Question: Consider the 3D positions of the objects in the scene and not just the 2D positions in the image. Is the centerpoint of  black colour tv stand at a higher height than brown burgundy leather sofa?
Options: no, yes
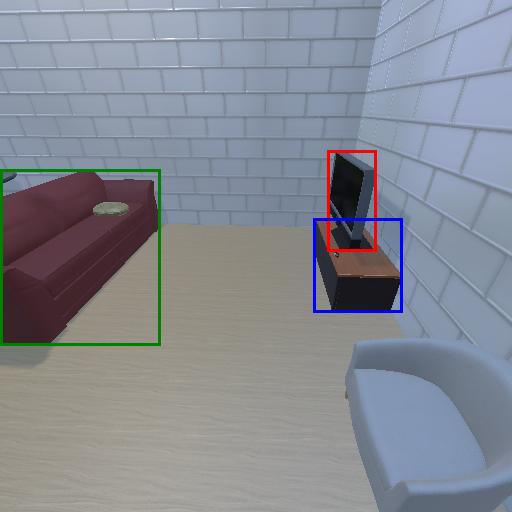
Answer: no